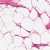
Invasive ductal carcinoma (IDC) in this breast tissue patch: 0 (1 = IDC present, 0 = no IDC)